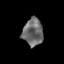
Tissue: prostate
Cell type: T cells
Senescence score: 0.2623
Nuclear area (px): 543
Mean DAPI intensity: 107.435